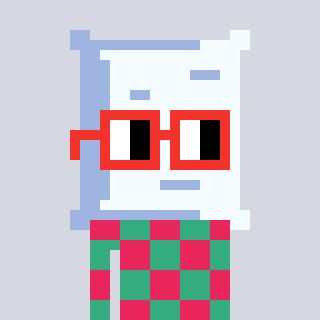
a pixel art character with square red glasses, a pillow-shaped head and a teal-colored body on a cool background